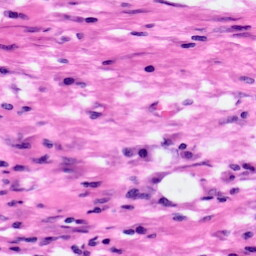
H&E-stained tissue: Pancreatic